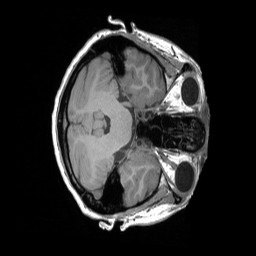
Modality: T1w
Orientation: axial
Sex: female
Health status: ill
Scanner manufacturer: siemens
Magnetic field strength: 3 T
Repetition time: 1.66 s
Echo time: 0.00254 s